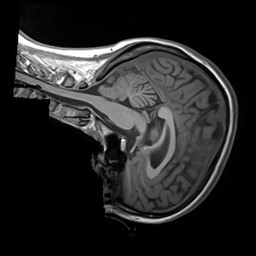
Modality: T1w
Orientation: sagittal
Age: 21
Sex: female
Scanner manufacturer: siemens
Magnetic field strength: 3 T
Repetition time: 1.55 s
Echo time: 0.00234 s